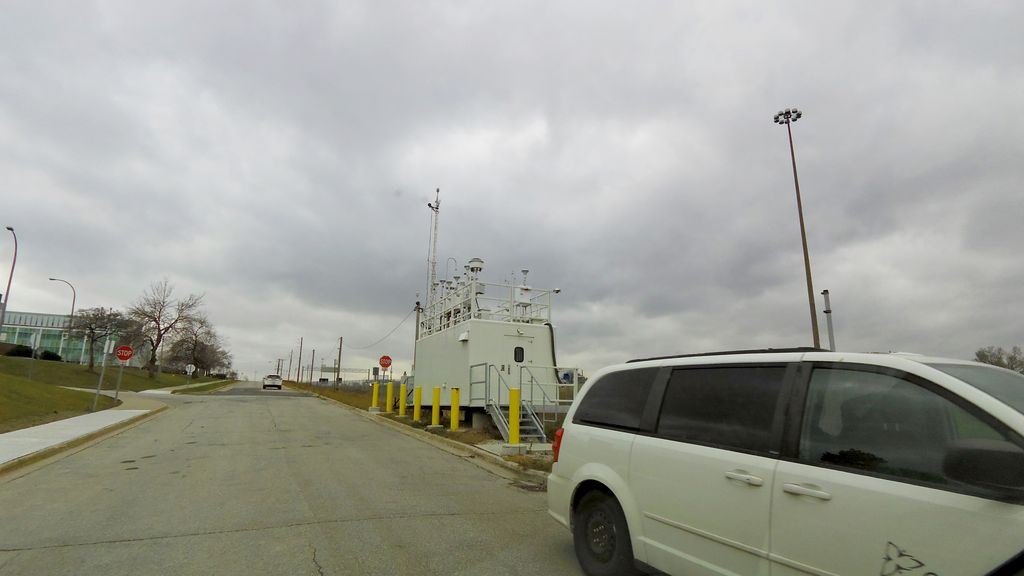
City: toronto